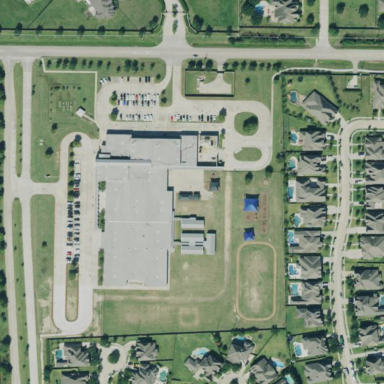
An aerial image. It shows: School.